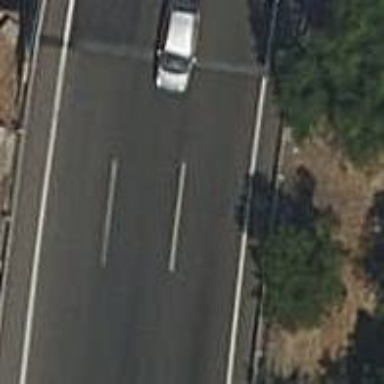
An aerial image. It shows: Motorway bridge.